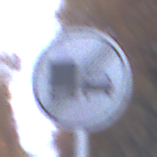
Verkehrszeichen: EndeUeberholverbotKraftfahrzeuge
Umgebung: Outdoor, Urban
Tageszeit: SunriseSunset
Wetter: PartlyCloudy
Licht: Natural
Jahreszeit: NotSpecified
Kontrast: LowContrast